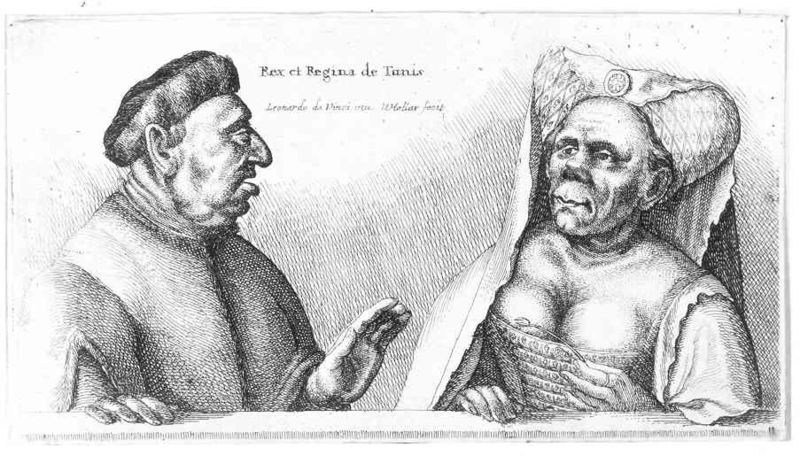
Titel: König und Königin von Tunis
Künstler: Wenzel Hollar
Standort: Karlsruhe
Institution: Staatliche Kunsthalle Karlsruhe
Schlagwörter: feder, hand, kopf, mann, schatten, weiß, ausschnitt, blume, brust, busen, finger, frau, frisur, geste, grau, hut, hüte, kleid, köpfe, mund, männer, nase, ohr, profil, reden, schwarz, skizze, zeichnung, dame, gras, schleier, tuch, gespräch, haube, leute, alt, kappe, mütze, alte, augen, gesicht, kragen, herr, hände, niederlande, portrait, porträt, schauen, brüstung, auge, gewand, mantel, paar, blatt, pflanze, brosche, brustbild, dekollete, dekolletee, kinn, lippe, lippen, ohren, engel, adelige, kopfbedeckung, brüste, holzschnitt, schrift, liebe, italien, man, zwei, alter mann, mieder, grafik, graphik, schattierung, halm, könig, karikatur, dick, münder, nasen, weib, witwe, kopftuch, inschrift, büste, seitenansicht, ring, striche, kante, doppelporträt, alter, antike, zweig, groß, sex, druck, druckgraphik, schwarzweiss, schraffur, radierung, stich, markant, ironie, karrikatur, text, brille, hässlich, quer, schraffiert, bleistift, kopfputz, portraits, kiel, wappen, ehepaar, barett, männlich, mittelalter, märchen, erhoben, herzog, priester, korsett, königin, grashalm, kupferstich, alte frau, bitte, unheimlich, durck, unterlippe, monokel, grotesk, frage, tunis, fratze, ausschnit, federkiel, leonardo, latein, da vinci, leonardo da vinci, corsage, schnürung, seitenansichten, italienisch, straffur, schauer, jude, geschmeide, bedeckung, titten, reg, bosch, titte, herzogin, grimm, gewnd, regina, tunesien, rex, dialog, absurd, grusel, vinci, ehepaarbildnis, hässlichkeit, transvestit, mnner, travestie, antwort, zeichnuung, lorgnette, abstoßend, geschpräch, verarschung, redend, et, de, da, 1580, 1550, nased, graphiki, kopsbedeckung, rex et regina de tanis, könignin, ttelalter, matsys, matsijs, tanis, tüsche, #kappe, ##tanis, redet, mütuze, margarethe maultasch, maultasch, transvestiti, weizenhalm, rehoben, punisch